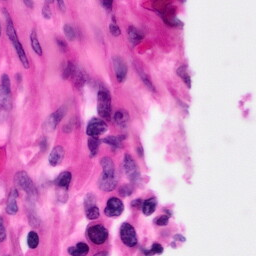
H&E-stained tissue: Pancreatic